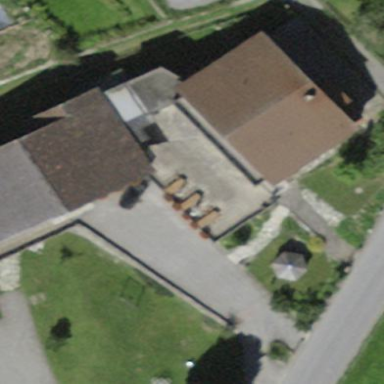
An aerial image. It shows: Building that serves as hostel for tourism.